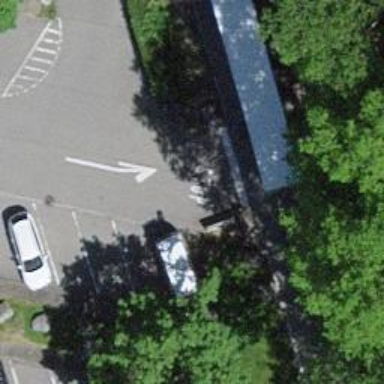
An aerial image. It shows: Asphalt road designated for service vehicles.